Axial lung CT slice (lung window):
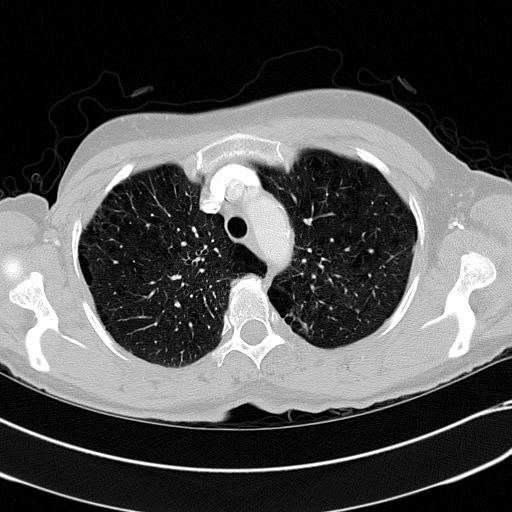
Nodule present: no